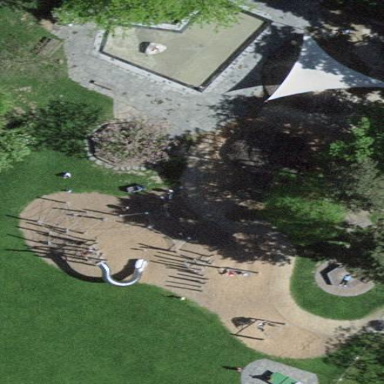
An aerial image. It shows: Playground area for leisure land.